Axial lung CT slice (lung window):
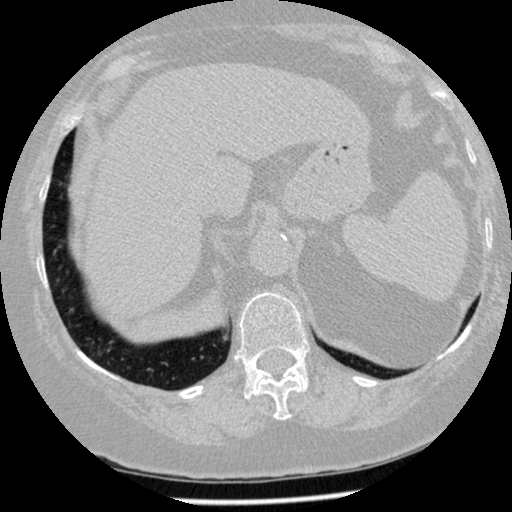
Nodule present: no